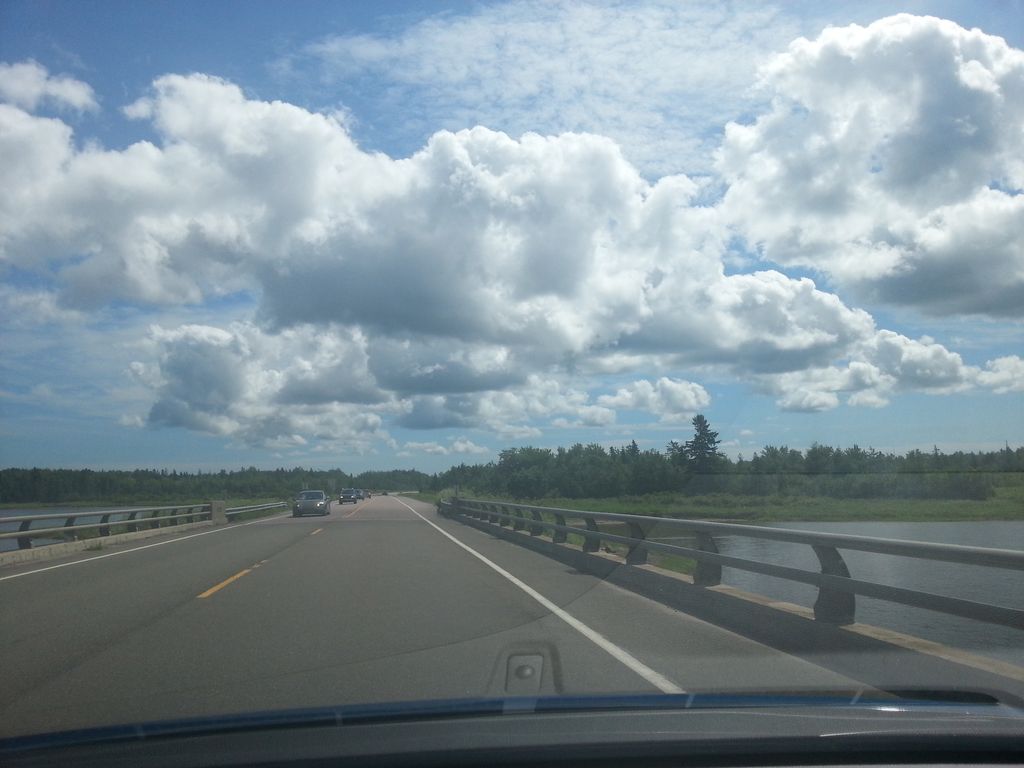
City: charlottetown